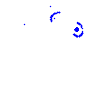
Particle: electron